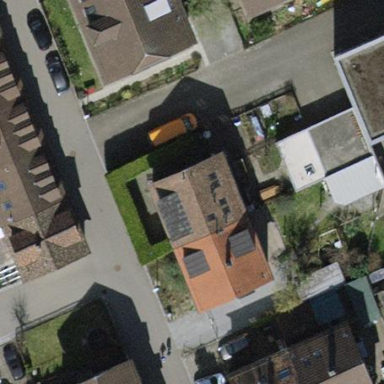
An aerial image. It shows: Building with tiled roof.